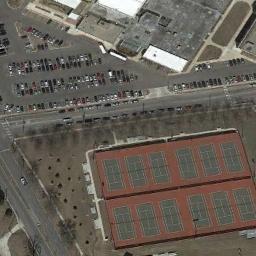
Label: tennis_court